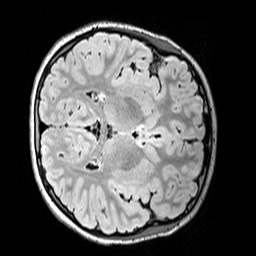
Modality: FLAIR
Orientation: axial
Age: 11
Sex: female
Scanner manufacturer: siemens
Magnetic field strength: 3 T
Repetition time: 5 s
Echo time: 0.388 s